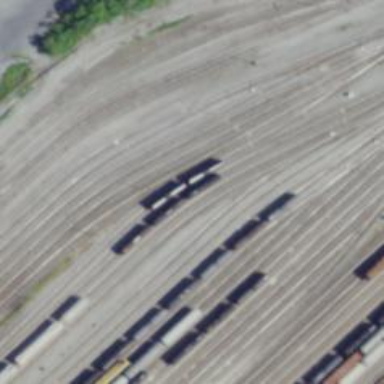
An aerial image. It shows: Railway yard used for servicing trains.